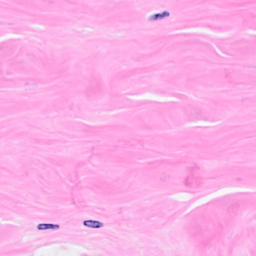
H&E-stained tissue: Breast